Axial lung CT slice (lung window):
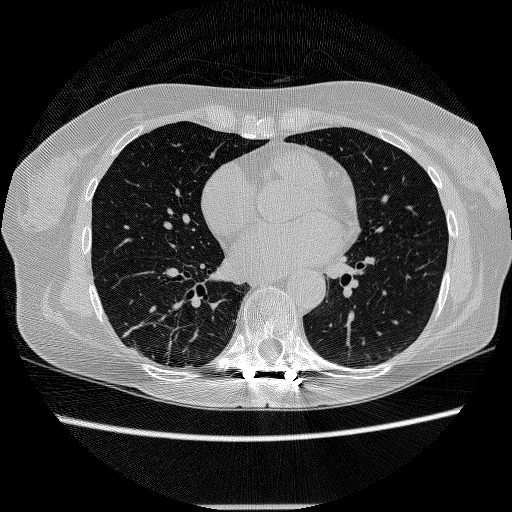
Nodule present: no